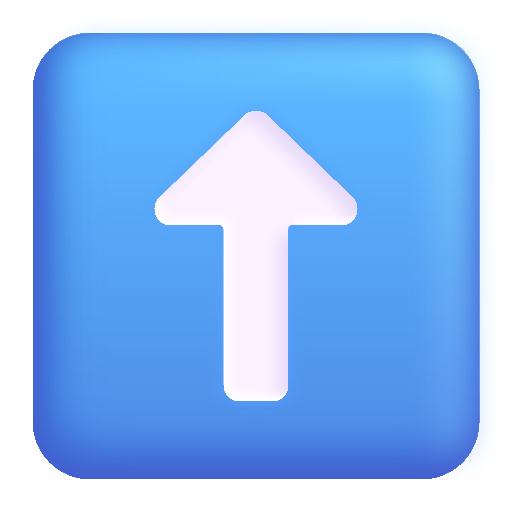
up arrow color